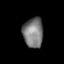
Tissue: lung
Cell type: Smooth muscle cells
Senescence score: 0.5678
Nuclear area (px): 598
Mean DAPI intensity: 121.135